Breast ultrasound image
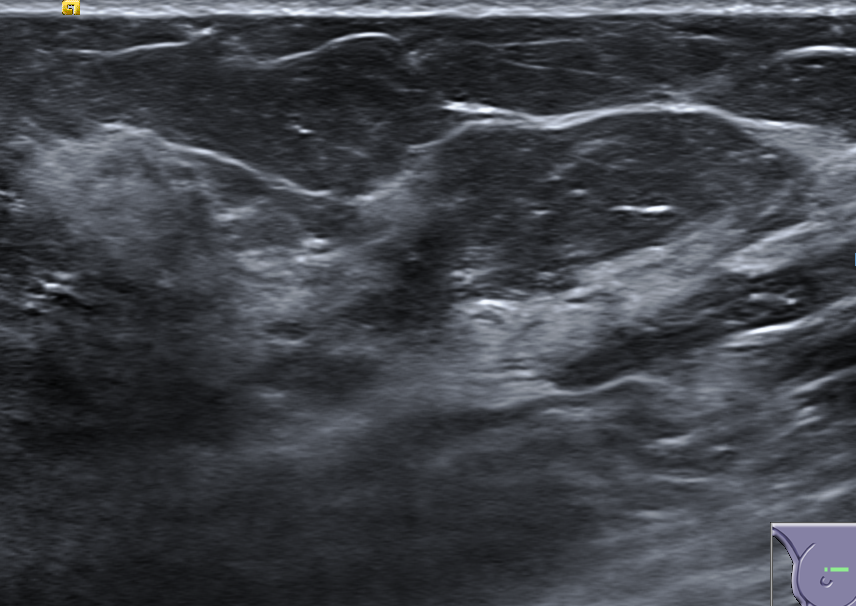
Diagnosis: normal